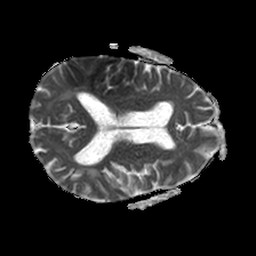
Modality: ADC
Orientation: axial
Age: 73
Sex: male
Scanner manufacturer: philips
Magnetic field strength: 1.5 T
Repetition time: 3.397 s
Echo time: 0.06899 s